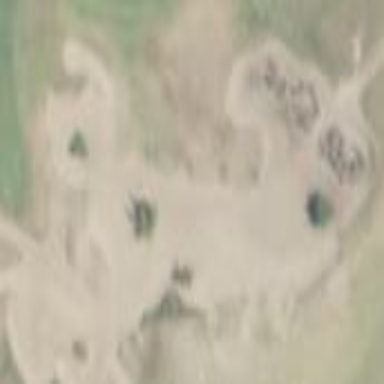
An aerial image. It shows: Sandy area is golf bunker.